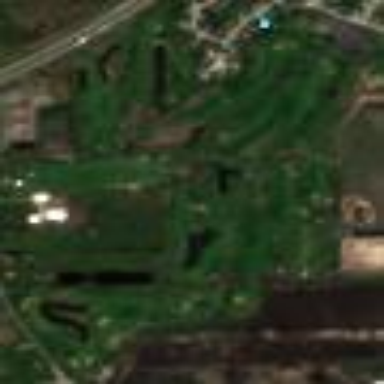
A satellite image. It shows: Golf course.